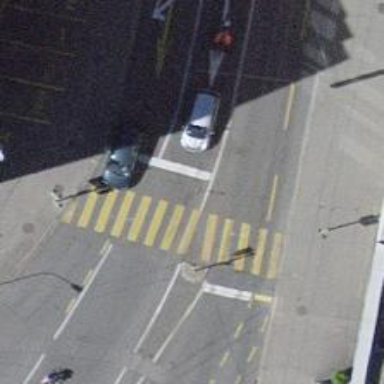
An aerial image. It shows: Crossing with traffic signals and zebra markings.